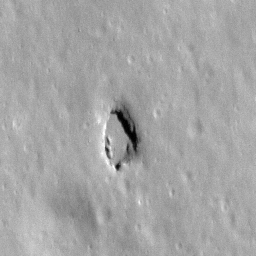
Pit: Stevinus 12
Host crater: Stevinus
Host type: impact_melt
Lunar coordinates: latitude -32.317, longitude 54.746